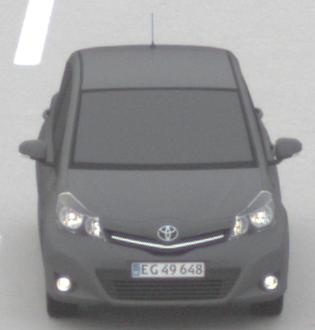
Make: Toyota
Model: Yaris 1.0
Detailed model: Yaris (XP9)
Model produced from: 2009/01
Model produced until: 2010/10
Doors: 3
Color: gray
Road condition: dry road
Daytime: morning or afternoon
Contrast: low contrast